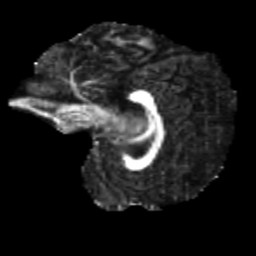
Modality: FA
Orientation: sagittal
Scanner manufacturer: siemens
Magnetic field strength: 3 T
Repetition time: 4 s
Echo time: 0.0594 s